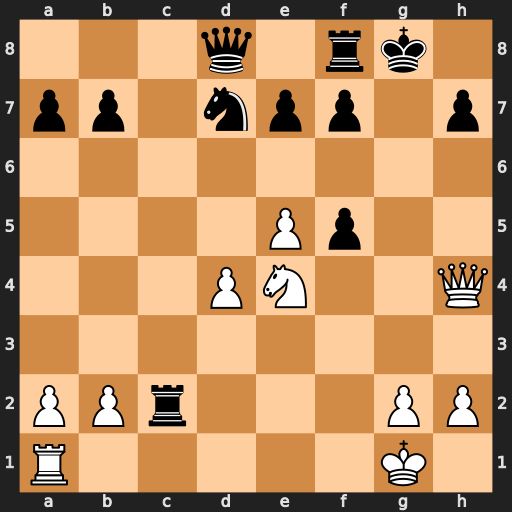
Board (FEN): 3q1rk1/pp1npp1p/8/4Pp2/3PN2Q/8/PPr3PP/R5K1
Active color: w
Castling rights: -
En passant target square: -
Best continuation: Ng5 Nf6 exf6 Qxd4+ Qxd4